Question: I have 2 google sheet tabs, first sheet1 have col A - Email address, Col B - message, Col C - status.
and second sheet2 have only one column Col A - voucher code, I have insert all my necessary numbers in sheet2 Col A. So each time I run my script will send email out and automatically pick the numbers from sheet2 base on the last row of sheet1 data. Email sent without issue, but I fail to get voucher code data from sheet2 Col A in my email.

'''
var EMAIL_SENT = 'EMAIL_SENT';
function sendEmails2() {
var sheet = SpreadsheetApp.getActiveSheet();
var sheet2 = SpreadsheetApp.getActive().getSheetByName("Sheet2");
var strRow2 = 2;
var numRows2 = 2;
var dataRange2 = sheet2.getRange(strRow2, 1, numRows2, 1)
var data2 = dataRange2.getValue();
for (var j = 0; j < data2.length; ++j) {
var row2 = data2[j];
var code = row2[0];
}
var startRow = 2;
var numRows = 2;
var dataRange = sheet.getRange(startRow, 1, numRows, 3);
var data = dataRange.getValues();
for (var i = 0; i < data.length; ++i) {
var row = data[i];
var emailAddress = row[0];
var message = row[1] + "
" + code // this code no working
var emailSent = row[2];
if (emailSent !== EMAIL_SENT)
var subject = 'Sending emails from a Spreadsheet';
MailApp.sendEmail(emailAddress, subject, message);
sheet.getRange(startRow + i, 3).setValue(EMAIL_SENT);
SpreadsheetApp.flush();
}
}
}
'''
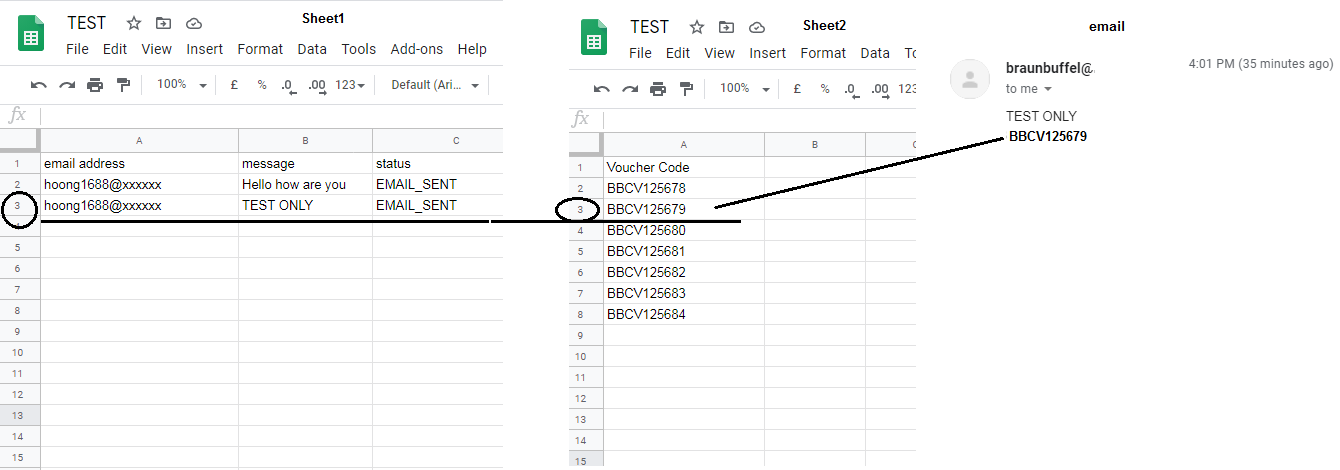
Answer: In order to find the last row that has content you should use: <URL>.
Here is the solution:
'''
function sendEmail() {
var ss = SpreadsheetApp.getActive();
var sh1 = ss.getSheetByName("Sheet1")
var sh2 = ss.getSheetByName("Sheet2")
var EMAIL_SENT = 'EMAIL_SENT';
var sh1_LR = sh1.getLastRow();
var sh1_EA = sh1.getRange(sh1_LR,1).getValue();
var sh1_M = sh1.getRange(sh1_LR,2).getValue();
var sh2_V = sh2.getRange(sh1_LR,1).getValue();
try{
MailApp.sendEmail(sh1_EA, sh1_M, sh2_V);
sh1.getRange(sh1_LR,3).setValue(EMAIL_SENT);
}
catch(e)
{Logger.log("sendEmail failed")}
}
'''